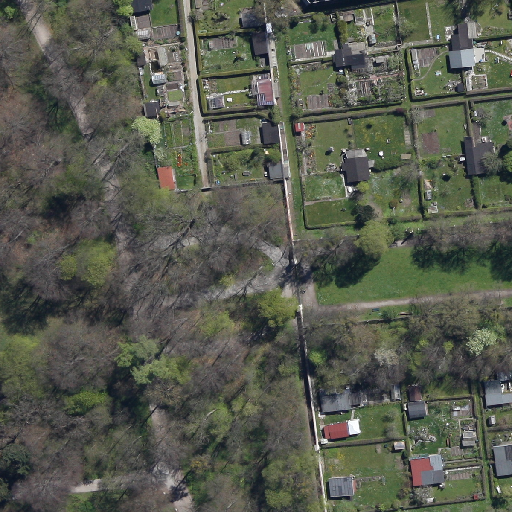
Referring expression: road